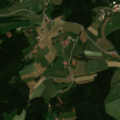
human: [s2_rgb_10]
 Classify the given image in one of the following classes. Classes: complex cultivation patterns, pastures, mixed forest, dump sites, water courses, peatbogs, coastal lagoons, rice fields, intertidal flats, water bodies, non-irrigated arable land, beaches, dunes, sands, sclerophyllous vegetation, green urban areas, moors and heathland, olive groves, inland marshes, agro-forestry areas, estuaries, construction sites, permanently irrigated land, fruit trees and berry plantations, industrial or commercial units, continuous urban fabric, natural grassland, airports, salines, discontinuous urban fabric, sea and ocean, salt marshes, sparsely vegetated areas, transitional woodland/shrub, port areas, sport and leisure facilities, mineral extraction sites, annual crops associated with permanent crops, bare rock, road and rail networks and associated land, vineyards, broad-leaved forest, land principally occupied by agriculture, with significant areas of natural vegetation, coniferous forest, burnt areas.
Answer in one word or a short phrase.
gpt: sport and leisure facilities, non-irrigated arable land, pastures, coniferous forest, mixed forest